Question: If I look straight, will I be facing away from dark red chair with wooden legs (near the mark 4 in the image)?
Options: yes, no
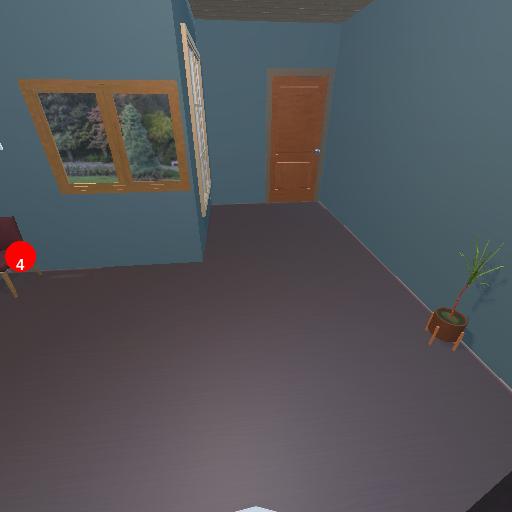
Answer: yes